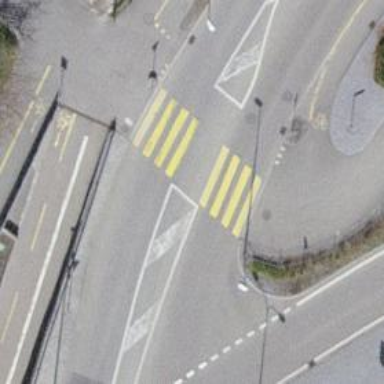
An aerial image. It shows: Uncontrolled zebra crossing with central island.